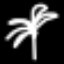
Label: palm tree